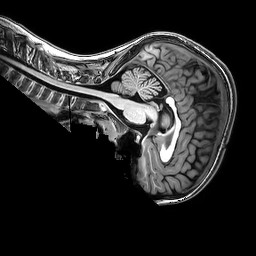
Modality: T1w
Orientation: sagittal
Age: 11
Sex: male
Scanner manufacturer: philips
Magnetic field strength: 3 T
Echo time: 0.0038 s